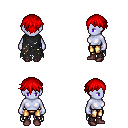
a pixel art fantasy rpg character, female body template, dark elf, purple skin, black tattered cape, gold greaves, red short bangs hairstyle, maroon shoes, four views (front, back, left, right), 2x2 character sprite sheet, small pixel art, hard edges, no anti-aliasing